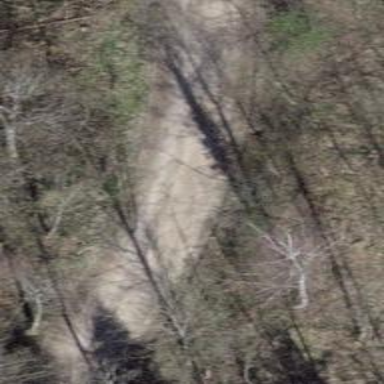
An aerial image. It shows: Compacted track with grade2 level.